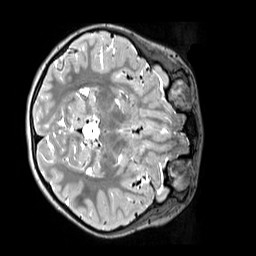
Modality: T2w
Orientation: axial
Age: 12
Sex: female
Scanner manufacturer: siemens
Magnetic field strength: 3 T
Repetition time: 3.2 s
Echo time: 0.408 s